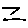
Label: zigzag